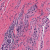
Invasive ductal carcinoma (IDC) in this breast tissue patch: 0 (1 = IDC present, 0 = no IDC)